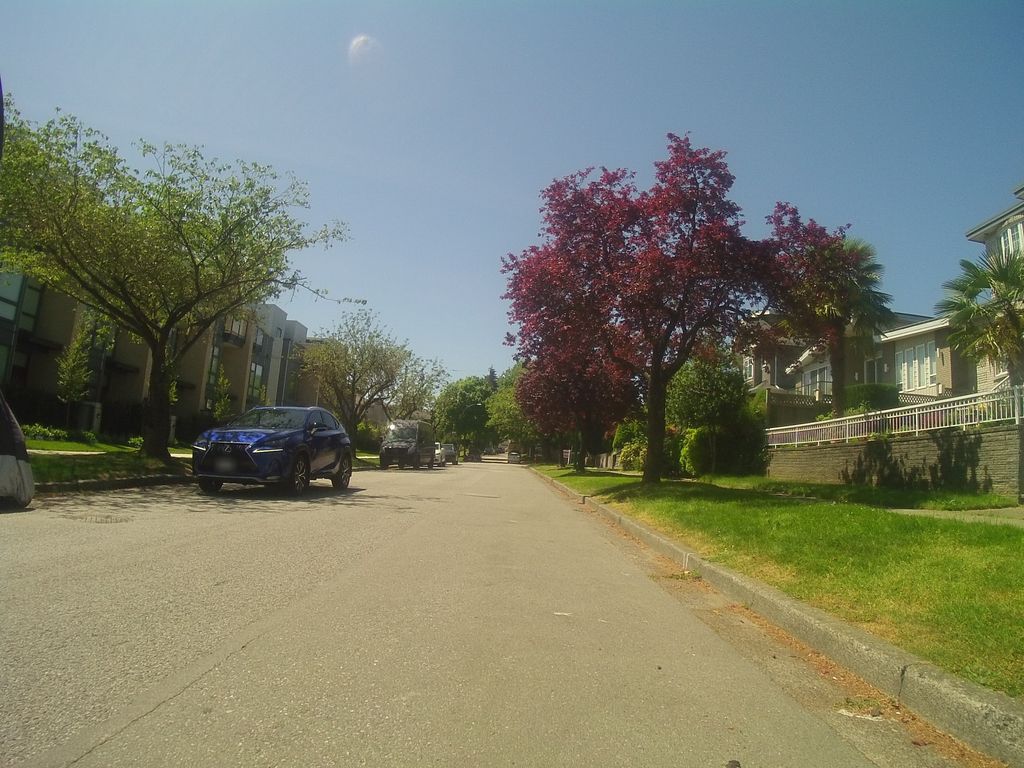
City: vancouver